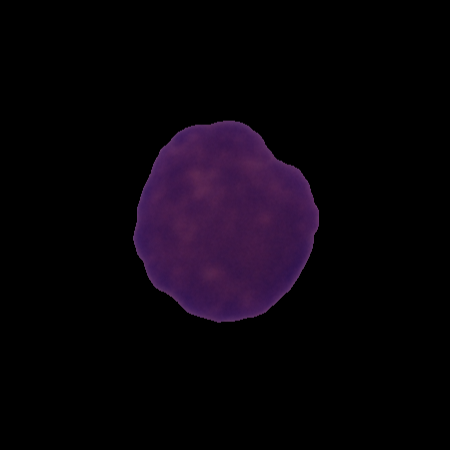
Label: cancer